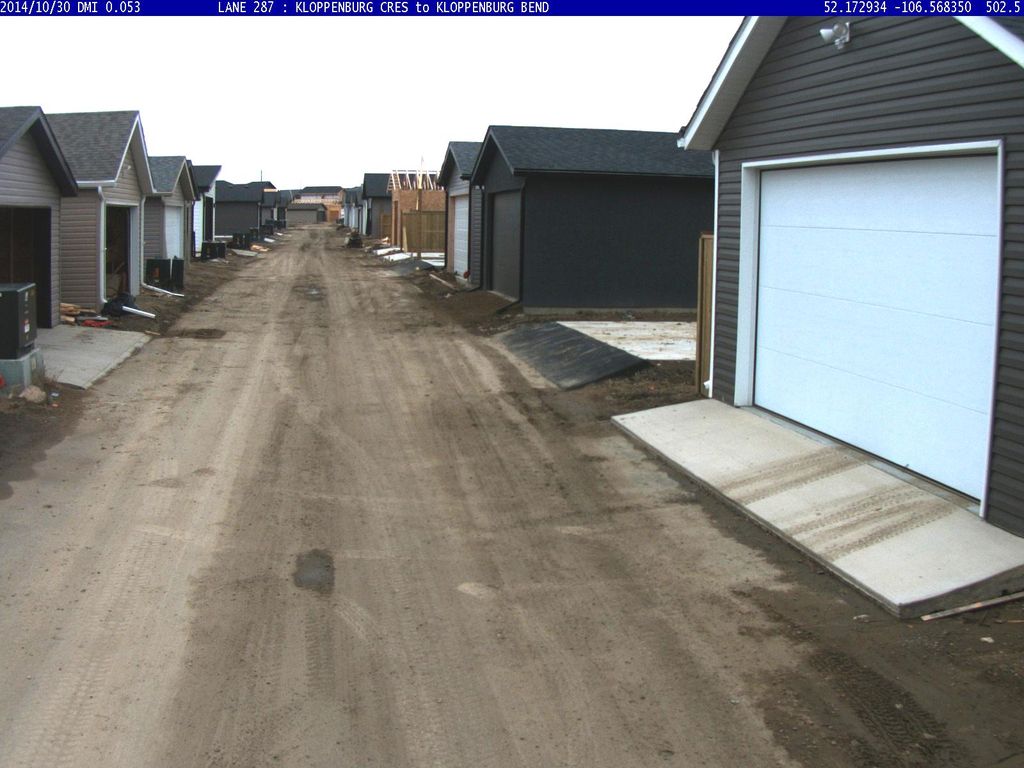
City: saskatoon